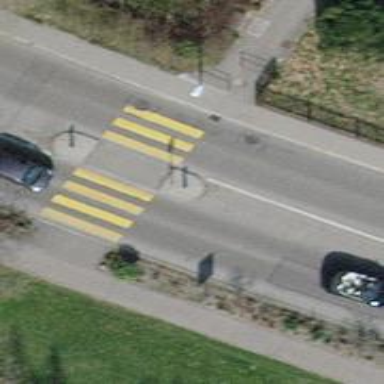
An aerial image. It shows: Marked crossing with pedestrian island.